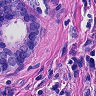
Metastatic tissue present: yes